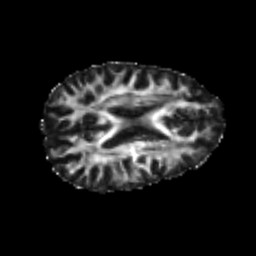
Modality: FA
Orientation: axial
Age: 24
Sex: female
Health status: healthy
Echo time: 0.074 s